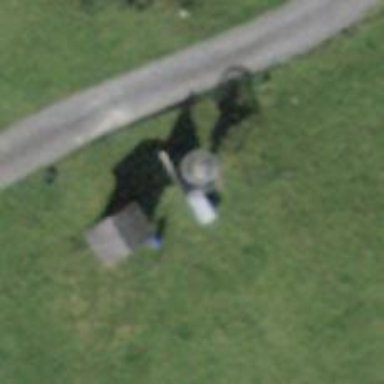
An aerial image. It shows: Pylon used for aerialway.